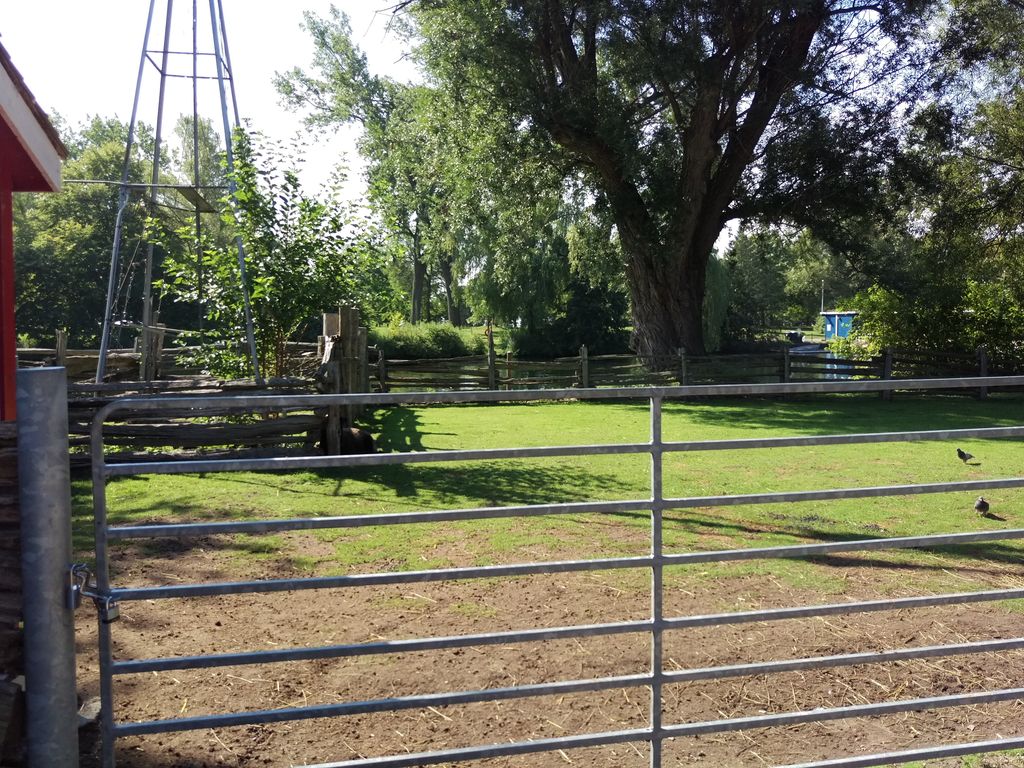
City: toronto